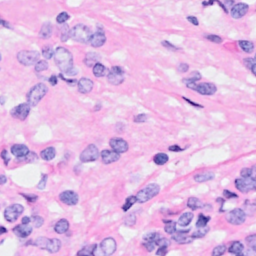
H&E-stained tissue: Breast